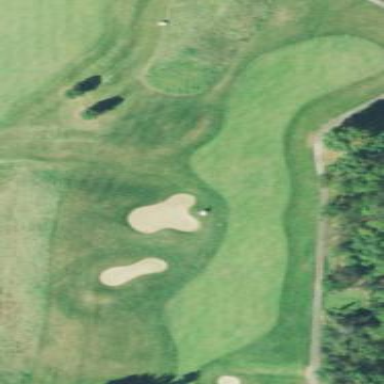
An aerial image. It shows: Grassy fairway on golf course.